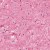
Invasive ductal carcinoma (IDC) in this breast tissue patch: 0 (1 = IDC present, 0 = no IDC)